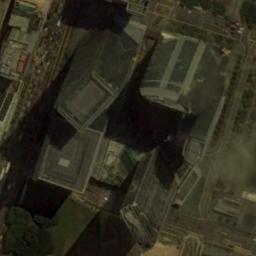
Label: commercial_area